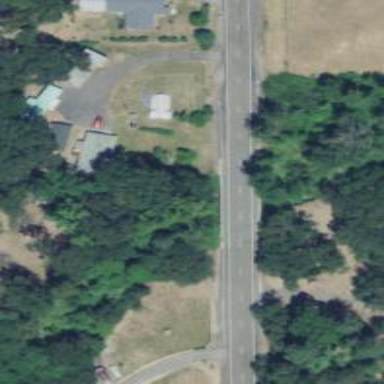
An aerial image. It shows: Tertiary road with bridge.